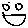
Label: smiley face